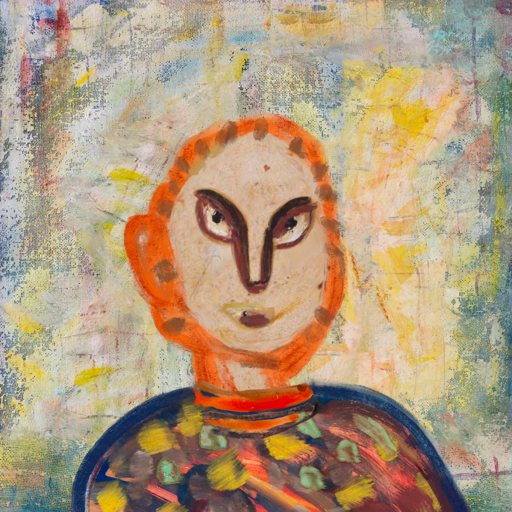
Background: Irani, Head And Neck Front: Rupkatha, Face Front: After_Raid, Bust: Mother_And_Son_Mother, Hair Front: Blank, Head Accessory: Blank, Second Necklace: Blank, Necklace: Experience, Baby: Blank